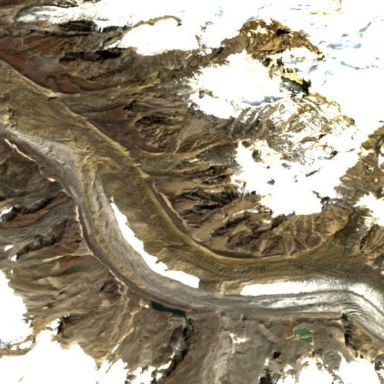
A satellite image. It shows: Stunning view of glacier.